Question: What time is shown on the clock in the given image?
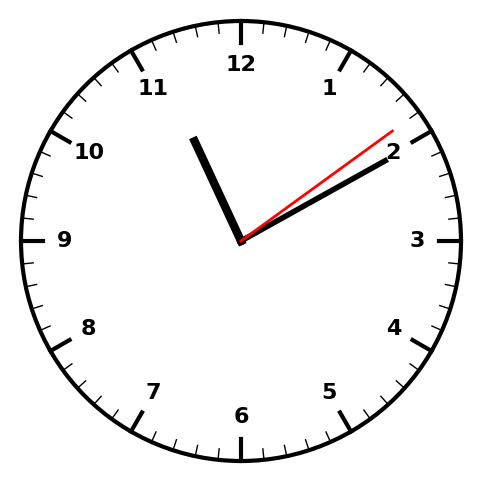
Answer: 11:10:09